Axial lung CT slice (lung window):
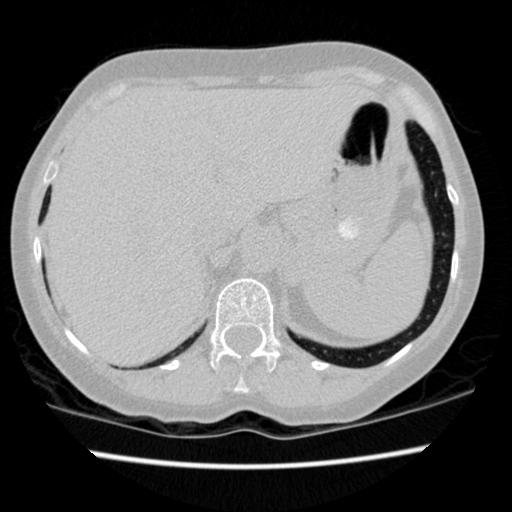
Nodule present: no